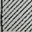
Piece: xx